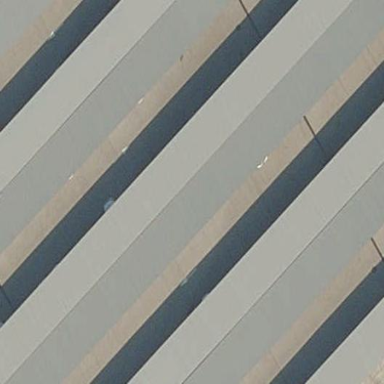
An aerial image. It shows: Carport structure.